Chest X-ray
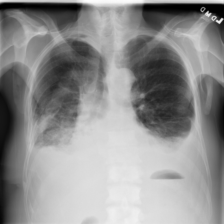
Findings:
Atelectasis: positive
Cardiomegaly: negative
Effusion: positive
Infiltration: positive
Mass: negative
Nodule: negative
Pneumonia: negative
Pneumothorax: negative
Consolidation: negative
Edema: negative
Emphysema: negative
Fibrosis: negative
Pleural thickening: negative
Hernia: negative